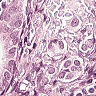
Metastatic tissue present: no